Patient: sex M, age 26
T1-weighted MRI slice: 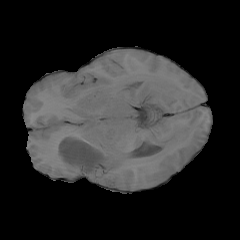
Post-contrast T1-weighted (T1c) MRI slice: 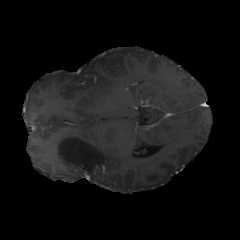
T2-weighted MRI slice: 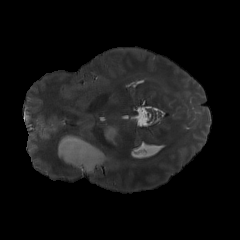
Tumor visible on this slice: yes
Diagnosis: Astrocytoma, IDH-mutant
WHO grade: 4